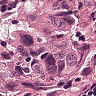
Metastatic tissue present: yes